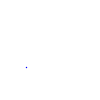
Particle: pion